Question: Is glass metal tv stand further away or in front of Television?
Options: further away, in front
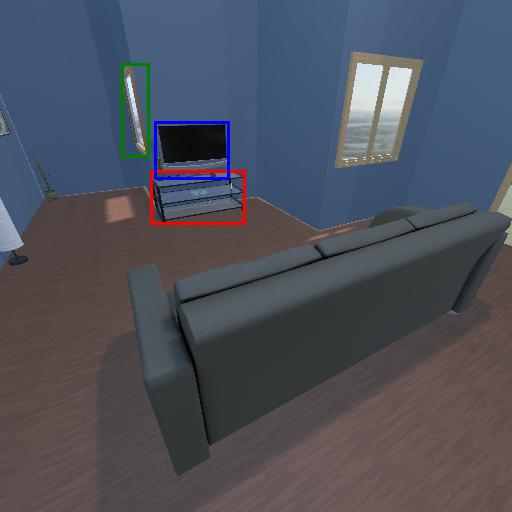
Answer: further away